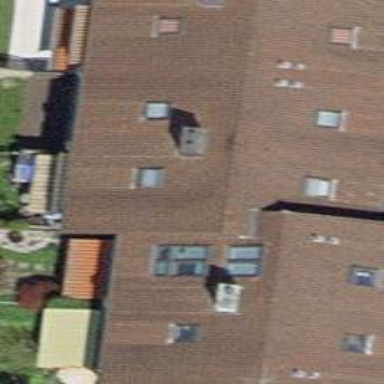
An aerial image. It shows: Terrace building with gabled roof.